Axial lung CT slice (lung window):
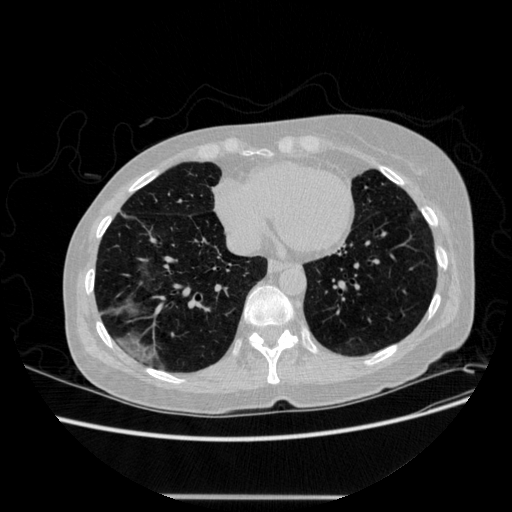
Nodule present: no